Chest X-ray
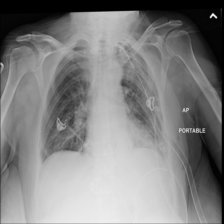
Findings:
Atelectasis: negative
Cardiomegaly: negative
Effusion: negative
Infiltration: negative
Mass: negative
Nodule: negative
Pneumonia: negative
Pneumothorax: negative
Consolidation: negative
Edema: negative
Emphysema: negative
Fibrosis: negative
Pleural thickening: negative
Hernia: negative